Interaction volume radius: 5 \u00c5
Interaction volume height: 10 \u00c5
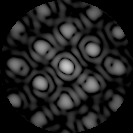
Disorder parameter: 0.3603